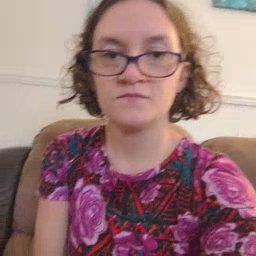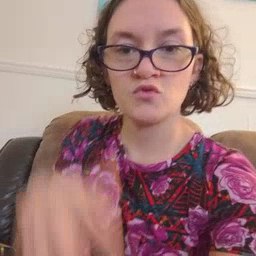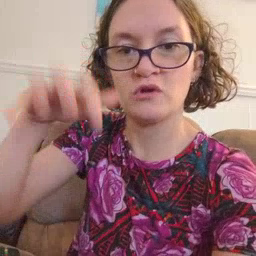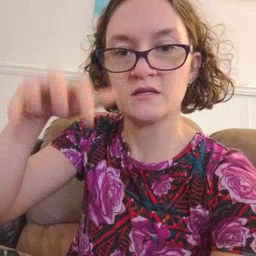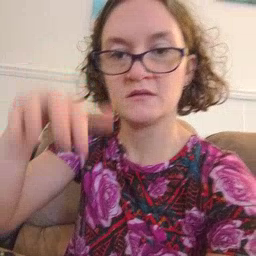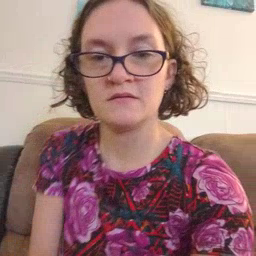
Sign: rain